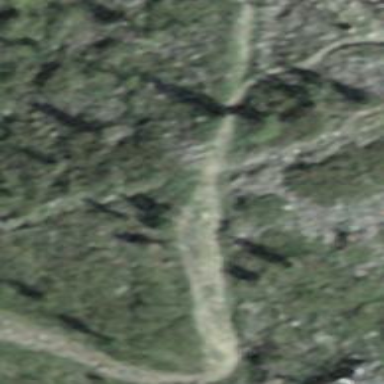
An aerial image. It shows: Ground path with excellent trail visibility.